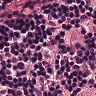
Metastatic tissue present: no